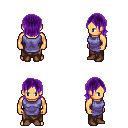
a pixel art fantasy rpg character, male body template, human, tanned skin, chain tabard jacket, robe skirt, purple long bangs hairstyle, brown shoes, four views (front, back, left, right), 2x2 character sprite sheet, small pixel art, hard edges, no anti-aliasing